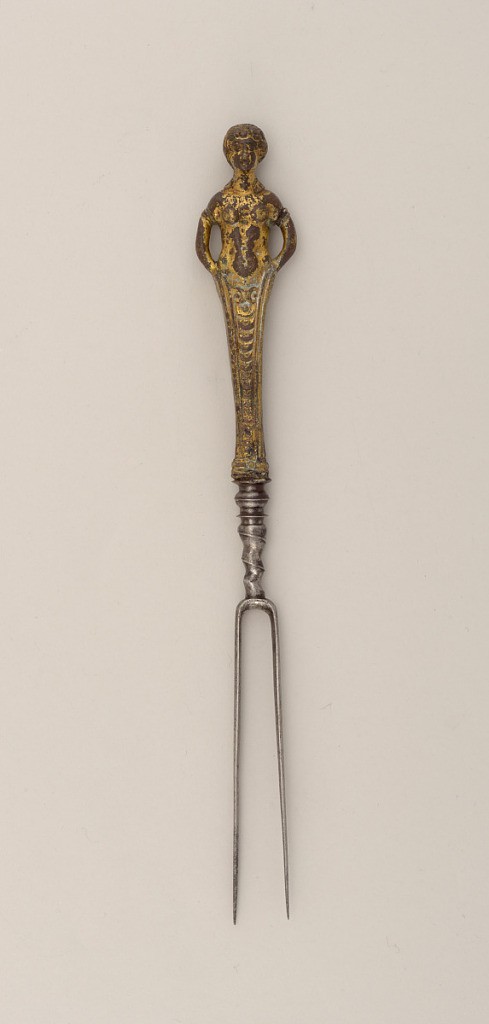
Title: Fork with Handle in the Form of a Female Herm
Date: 1600 -1650
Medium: steel, gold plated, bronze
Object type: fork
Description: Two-tined steel fork with rounded shoulders and spiral neck. Gold plated bronze handle cast in the form of female herm with curved arms resting at hips. Lower pedestal with imbricated scale work on front and reverse, and geometric pattern on both sides.